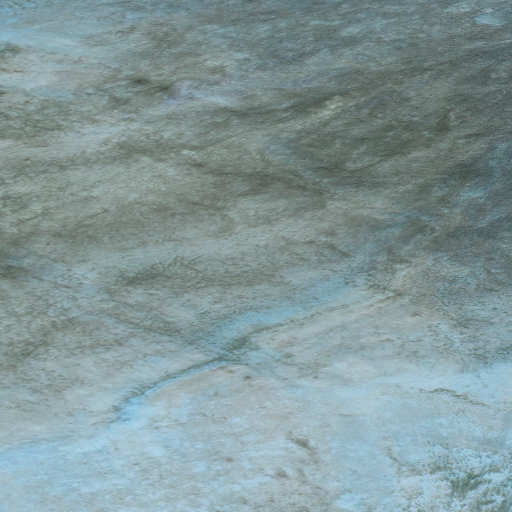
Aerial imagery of mountain in Alaska named Red Mountain containing only unknown